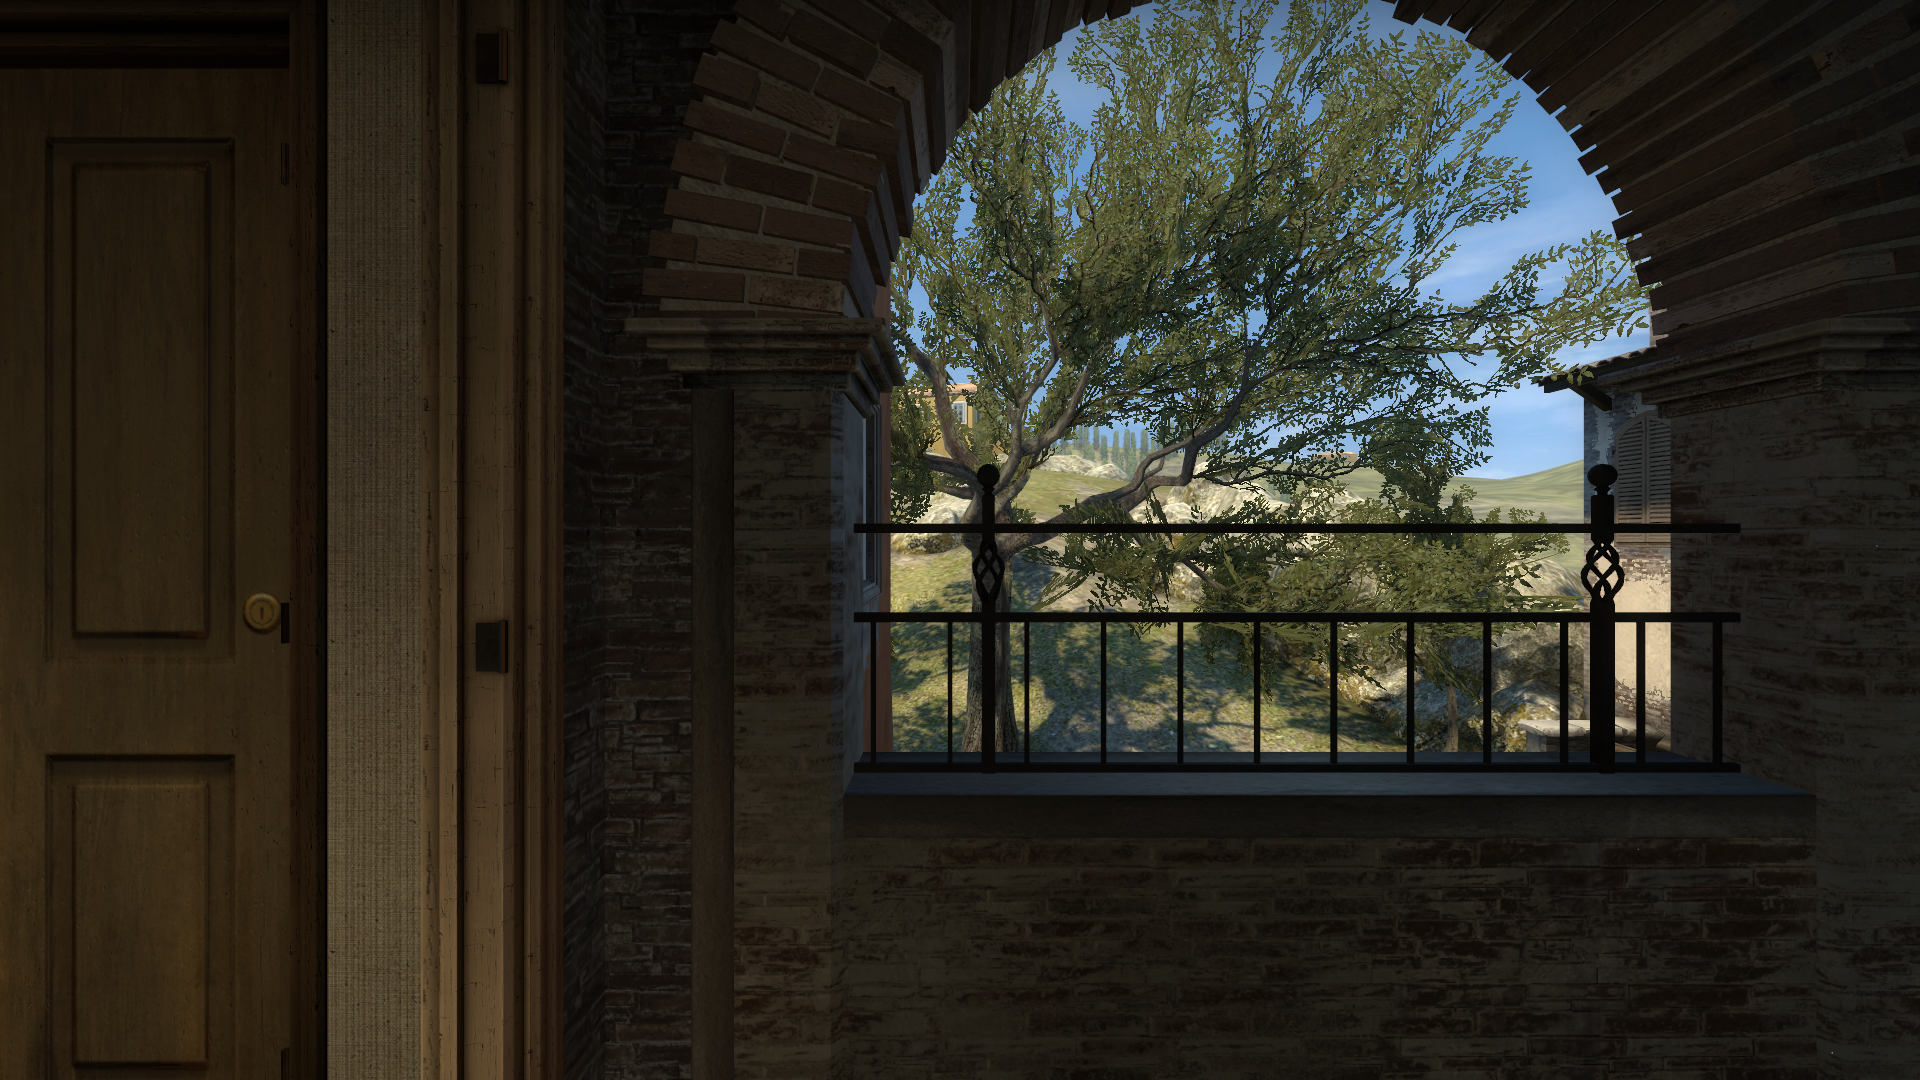
Map: de_inferno